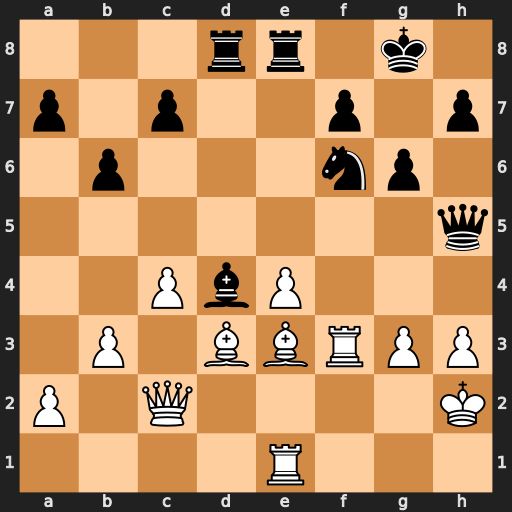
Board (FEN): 3rr1k1/p1p2p1p/1p3np1/7q/2PbP3/1P1BBRPP/P1Q4K/4R3
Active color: w
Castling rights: -
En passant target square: -
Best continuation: Bxd4 Qxf3 Re3 Ng4+ hxg4